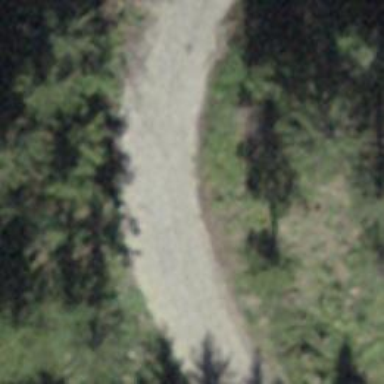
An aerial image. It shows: Culvert tunnel.